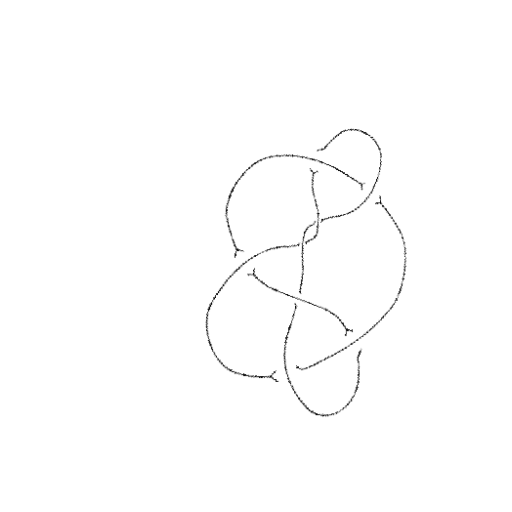
Crossing number: 8